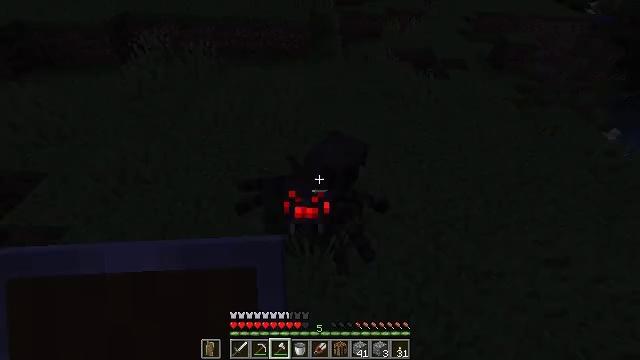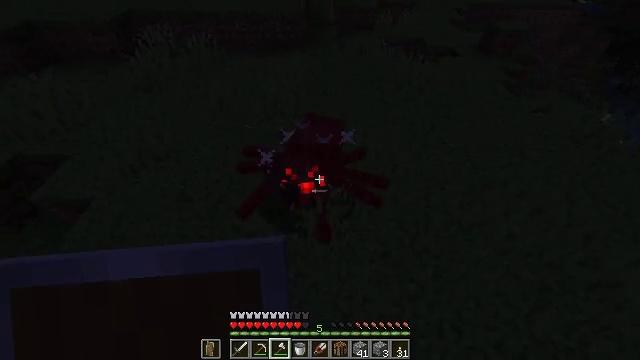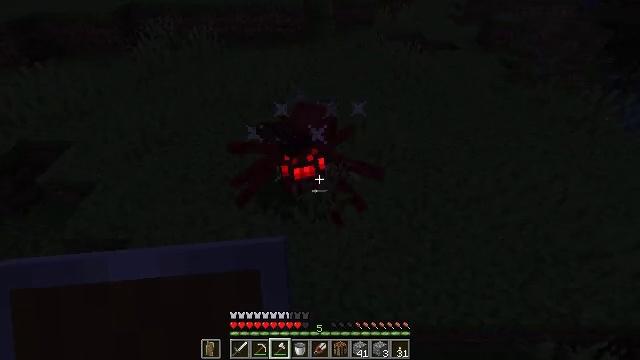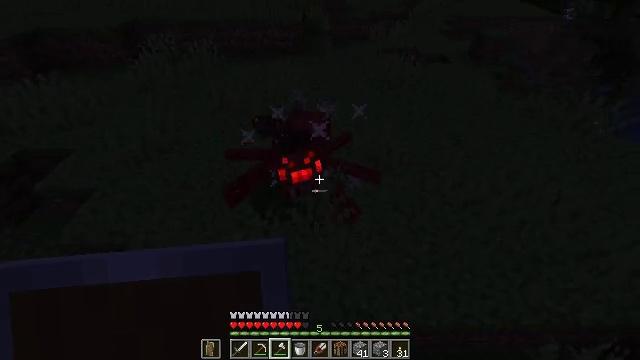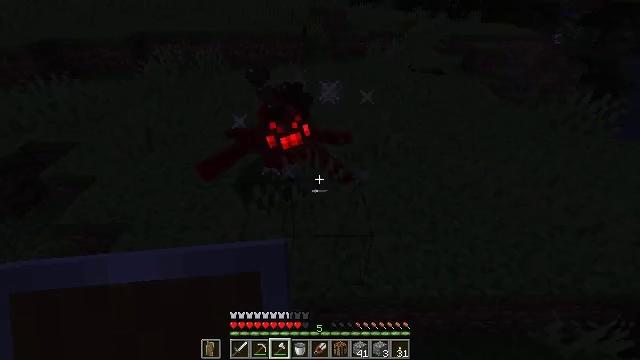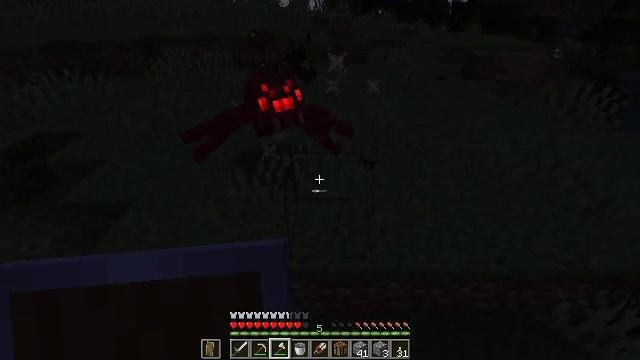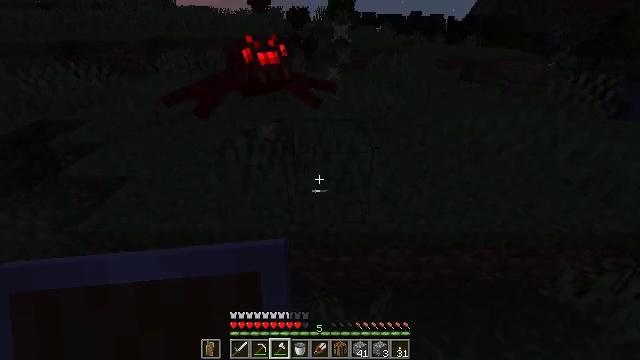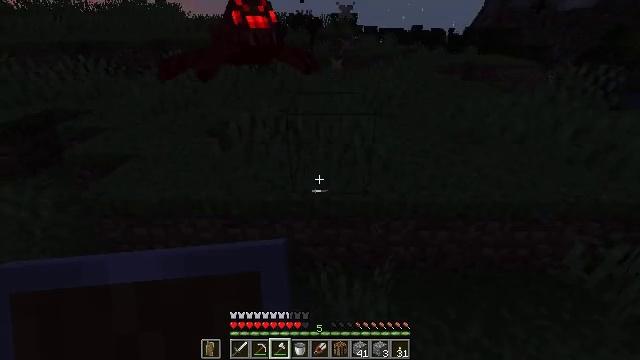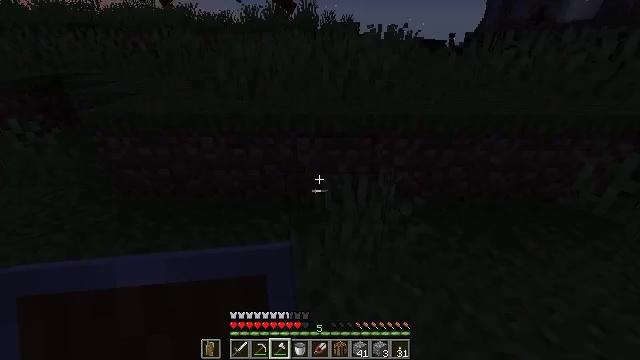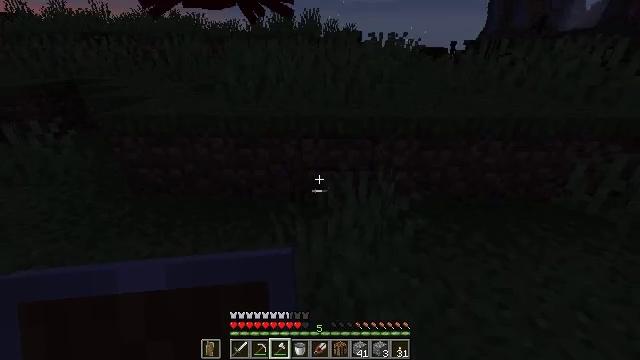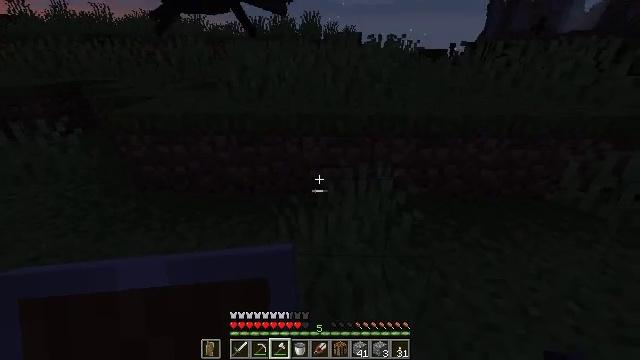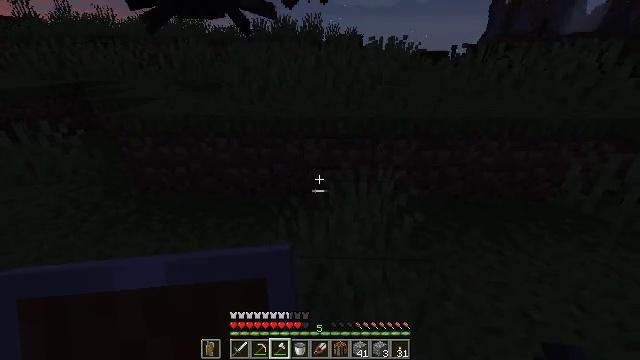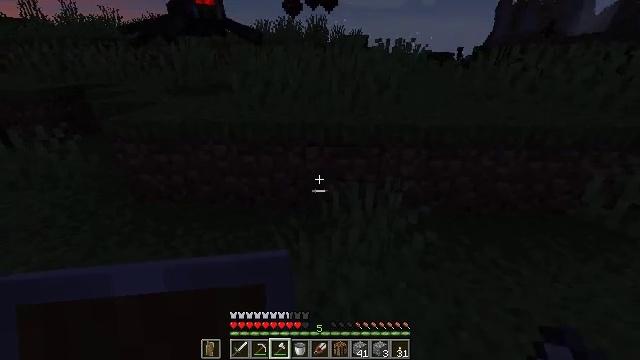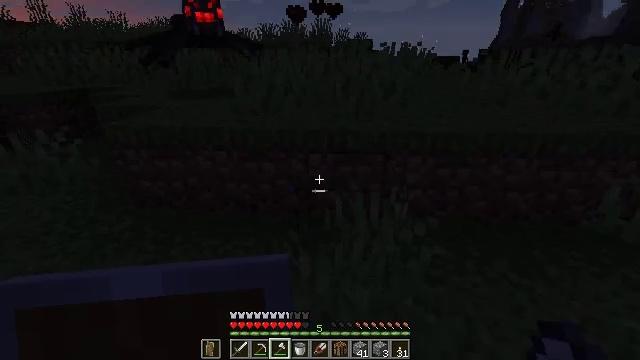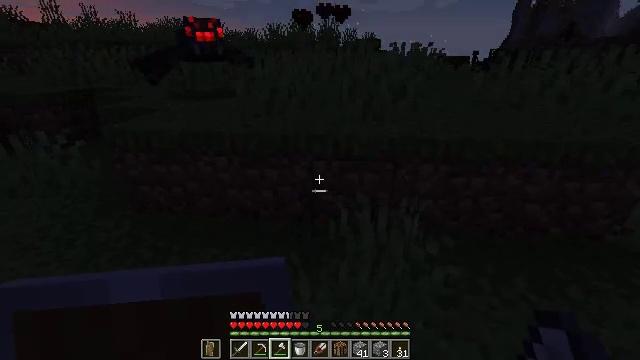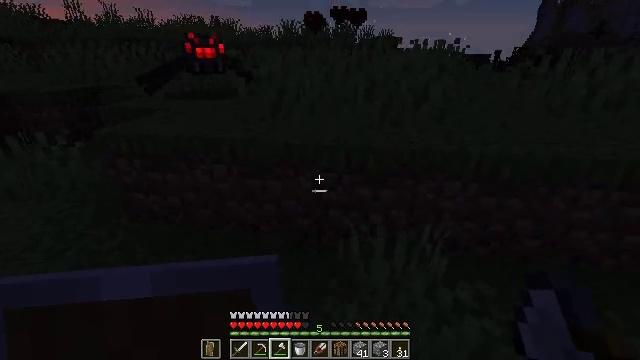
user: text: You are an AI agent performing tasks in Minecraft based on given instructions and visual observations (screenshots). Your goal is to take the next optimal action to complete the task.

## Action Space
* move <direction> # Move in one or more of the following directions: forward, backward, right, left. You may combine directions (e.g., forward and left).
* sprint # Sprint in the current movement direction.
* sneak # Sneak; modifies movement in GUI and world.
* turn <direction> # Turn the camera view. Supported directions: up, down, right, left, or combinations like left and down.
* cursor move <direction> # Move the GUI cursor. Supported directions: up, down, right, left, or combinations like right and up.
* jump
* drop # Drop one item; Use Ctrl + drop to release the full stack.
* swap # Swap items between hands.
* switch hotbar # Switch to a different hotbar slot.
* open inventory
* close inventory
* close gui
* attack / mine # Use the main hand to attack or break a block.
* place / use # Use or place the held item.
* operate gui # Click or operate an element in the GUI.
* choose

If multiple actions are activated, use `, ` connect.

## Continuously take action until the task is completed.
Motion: motion action
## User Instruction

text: Combat the spider.
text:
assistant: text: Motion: move back
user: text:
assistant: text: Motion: move back
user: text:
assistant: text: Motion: move back, turn up
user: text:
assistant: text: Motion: move back, turn up
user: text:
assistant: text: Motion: move back, turn up
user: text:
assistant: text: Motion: move back, turn up
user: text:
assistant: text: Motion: move back, turn up
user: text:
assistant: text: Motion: turn up
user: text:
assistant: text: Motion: turn up
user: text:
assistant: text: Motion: move forward
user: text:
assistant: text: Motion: move forward
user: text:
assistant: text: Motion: move forward
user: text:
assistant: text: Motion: move forward
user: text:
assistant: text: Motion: move forward, turn left
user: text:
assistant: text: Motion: move forward, turn left
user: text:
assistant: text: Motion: move forward, turn left and down, jump
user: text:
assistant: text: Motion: move forward, turn left and down, jump
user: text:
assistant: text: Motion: turn left and down, jump
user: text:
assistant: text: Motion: move back, turn left and down, jump
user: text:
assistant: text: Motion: move back, turn left and down
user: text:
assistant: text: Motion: move back, turn left
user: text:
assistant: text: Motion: move back, turn left and up
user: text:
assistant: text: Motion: move back, turn left and up
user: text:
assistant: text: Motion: move back, turn left and up
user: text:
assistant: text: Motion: move back, turn up
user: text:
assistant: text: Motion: move back, turn left and up
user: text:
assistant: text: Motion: move back, turn up, attack / mine
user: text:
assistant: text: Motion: move back, attack / mine
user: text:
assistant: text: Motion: move back, attack / mine
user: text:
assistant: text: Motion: move back, attack / mine